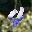
Label: 4